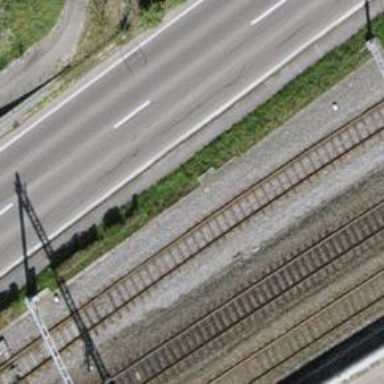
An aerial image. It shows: Single-track electrified railway with contact line.